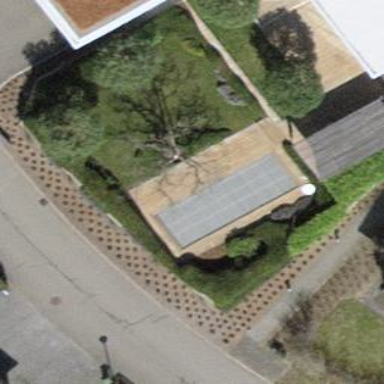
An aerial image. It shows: Swimming pool located in leisure land.